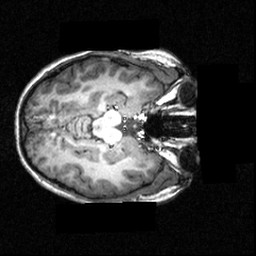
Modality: T1w
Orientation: axial
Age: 19
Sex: female
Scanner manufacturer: siemens
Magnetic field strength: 3.951 T
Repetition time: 1.5 s
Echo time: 0.00335 s